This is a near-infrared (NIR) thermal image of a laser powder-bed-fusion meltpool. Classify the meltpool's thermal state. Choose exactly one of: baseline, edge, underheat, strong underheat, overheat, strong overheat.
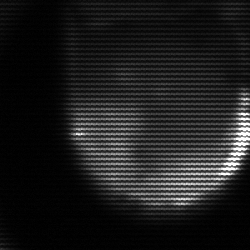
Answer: edge